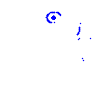
Particle: electron